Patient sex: M
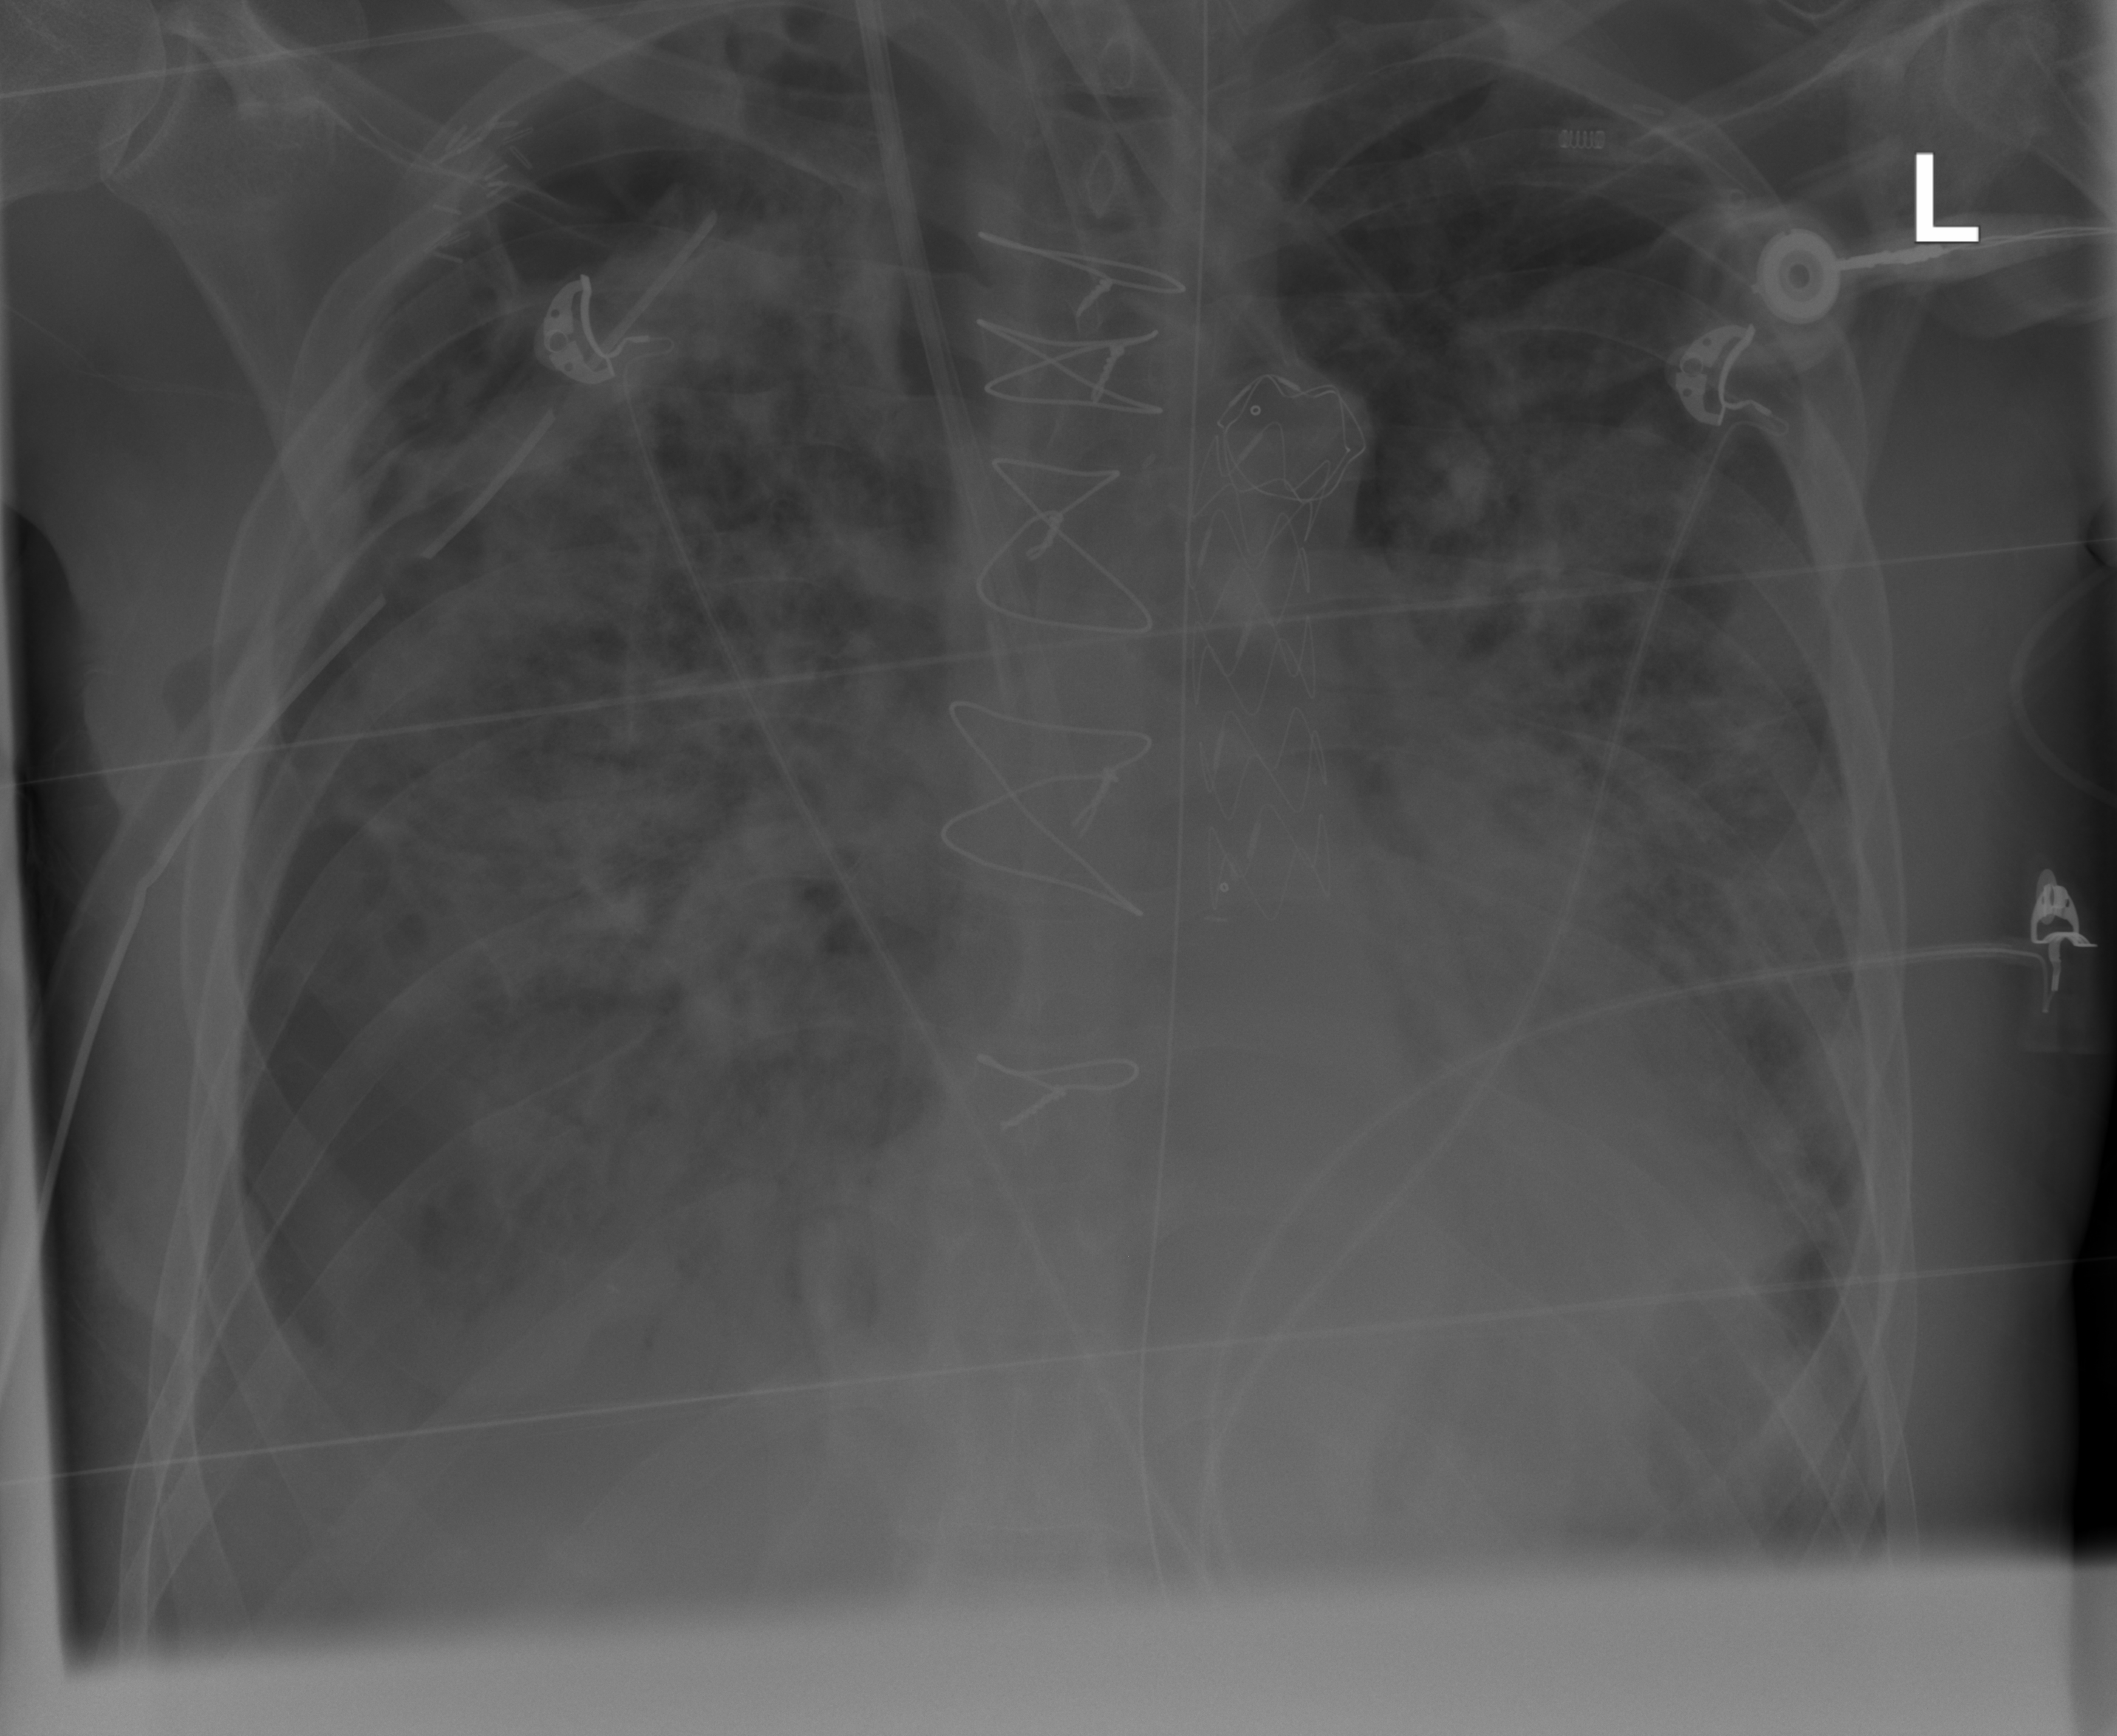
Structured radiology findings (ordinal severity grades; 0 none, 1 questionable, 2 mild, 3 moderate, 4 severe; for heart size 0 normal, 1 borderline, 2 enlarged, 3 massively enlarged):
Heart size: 1
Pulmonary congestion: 2
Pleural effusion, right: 2
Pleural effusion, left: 1
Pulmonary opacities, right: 4
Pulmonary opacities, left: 3
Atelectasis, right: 3
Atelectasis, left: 2